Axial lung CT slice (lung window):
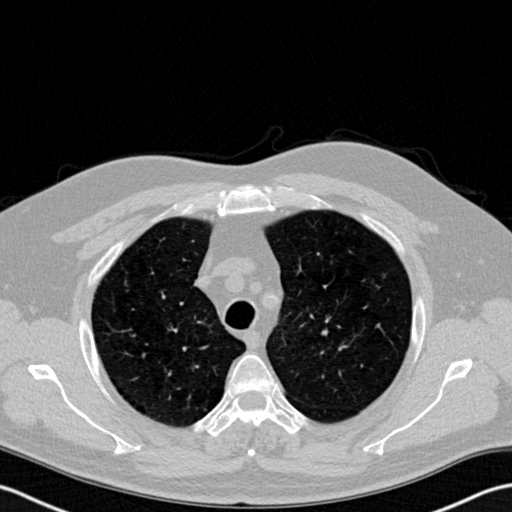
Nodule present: no